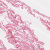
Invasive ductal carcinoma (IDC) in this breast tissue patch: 0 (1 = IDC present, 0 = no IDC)